Question: Im a bit confused with maven options in intellij.
What are the differences between and when would you use them?
- - - -
---

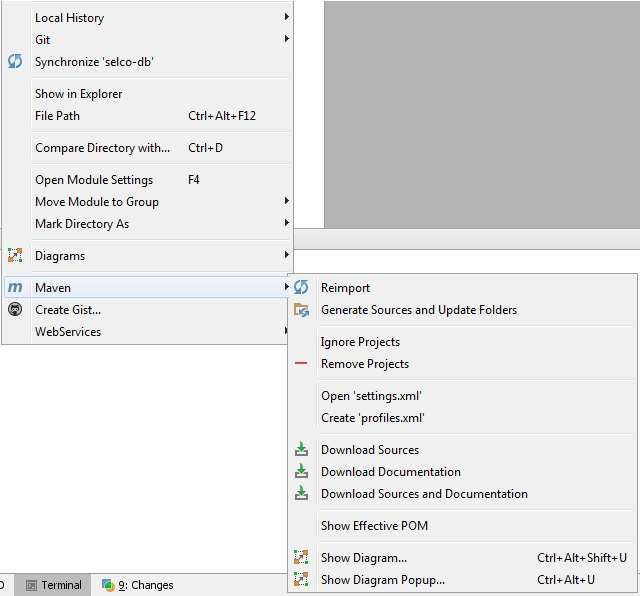
Answer: - - -
PS: In rare cases when your project is really messed up and does not help, use ->